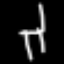
Label: chair